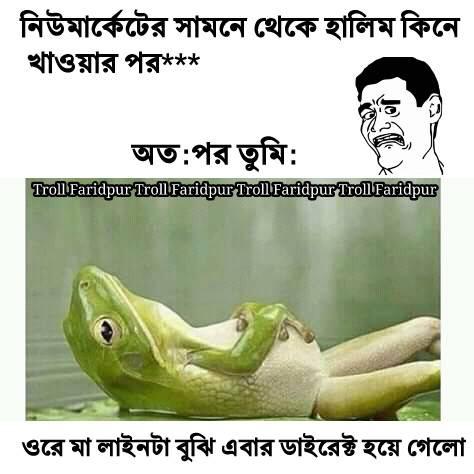
Caption: নিউমার্কেটের সামনে থেকে হালিম কিনে খাওয়ার পর ****   অতঃপর তুমি     ওরে মা লাইনটা বুঝি এবার ডাইরেক্ট হয়ে গেলো
Label: non-hate